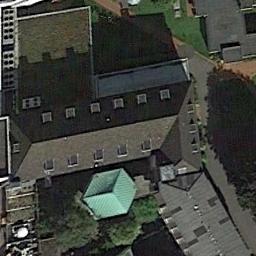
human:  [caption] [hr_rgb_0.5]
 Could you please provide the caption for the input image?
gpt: This is a church with many trees around it .

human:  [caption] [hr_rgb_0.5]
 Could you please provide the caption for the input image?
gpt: The church with a green hexagon tower and the rest of the church has a gray sloping roof .

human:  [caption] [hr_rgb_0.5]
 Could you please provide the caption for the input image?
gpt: A church with cyan and gray roofs surrounded by trees .

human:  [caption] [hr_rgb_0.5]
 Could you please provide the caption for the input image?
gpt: A church with a hexagonal roof beside some green trees and buildings .

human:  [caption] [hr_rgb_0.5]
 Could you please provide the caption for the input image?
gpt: The church with a blue circular roof is next to the grass .